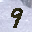
Label: 9